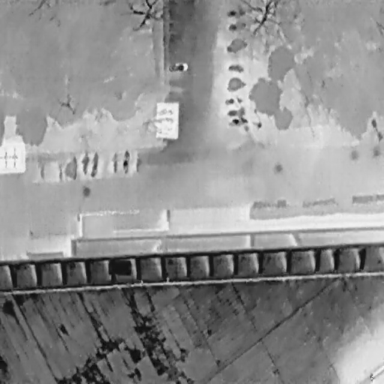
There are 14 Bicycles in the infrared image.